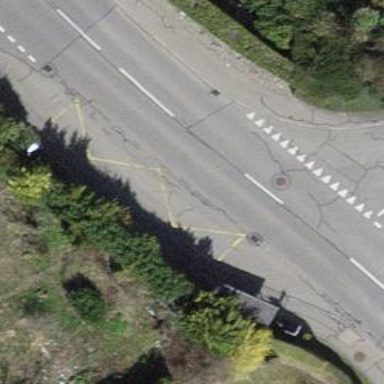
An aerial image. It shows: Public transport stop position.